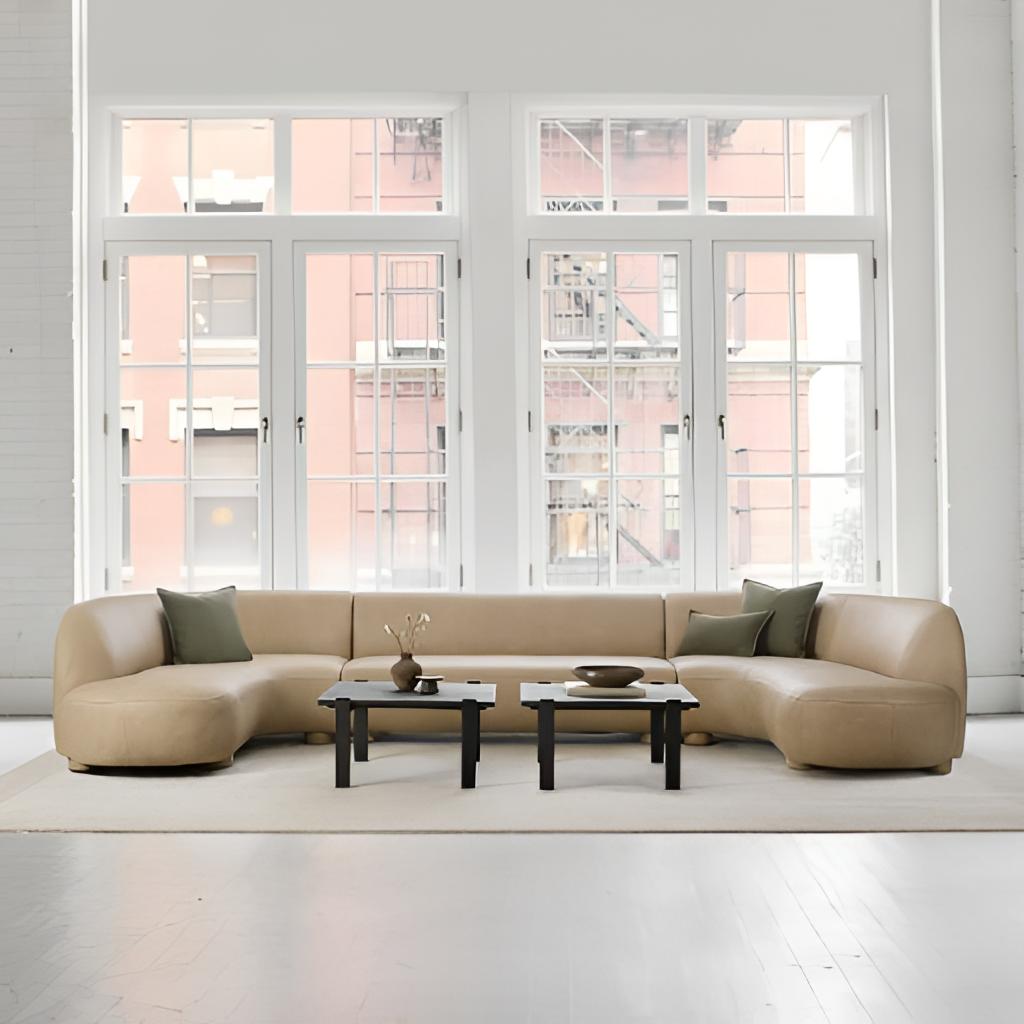
beige leather sectional sofa, living room, paint wallpaper, with solid pattern, wood flooring, with plank pattern, modern